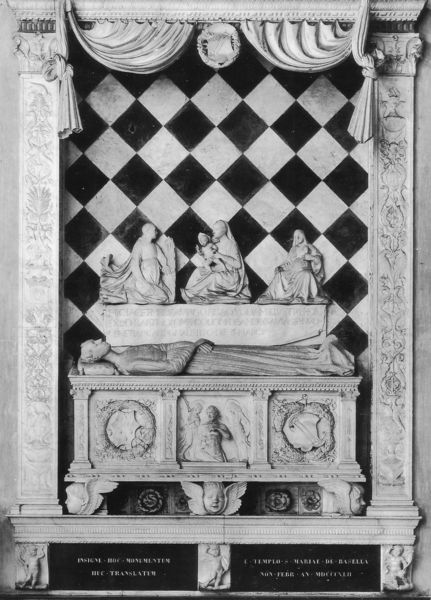
Titel: Grabmal der Medea Colleoni
Künstler: Amadeo
Standort: Bergamo, Cappella Colleoni (EU - I - Lombardei)
Schlagwörter: weiß, frauen, grau, hell, kleid, marmor, schwarz, säule, säulen, tuch, karo, muster, ornament, schachbrett, falten, leiche, mensch, rahmen, stein, tod, tot, toter, trauer, vorhang, kirche, kind, mutter, locken, rokoko, engel, putto, skulptur, relief, schrift, liegen, pilaster, figuren, kissen, papst, inschrift, foto, karos, kirch, fliesen, schwarzweiß, schach, kacheln, kranz, altar, wappen, rauten, sarg, grab, jesus, kränze, putten, maria, madonna, anbetung, putti, grablegung, grabmal, bildhauer, sarkophag, sterbebett, inchrift